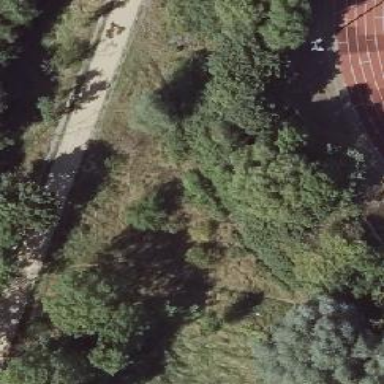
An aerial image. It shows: Path on the ground with track type of grade 3.